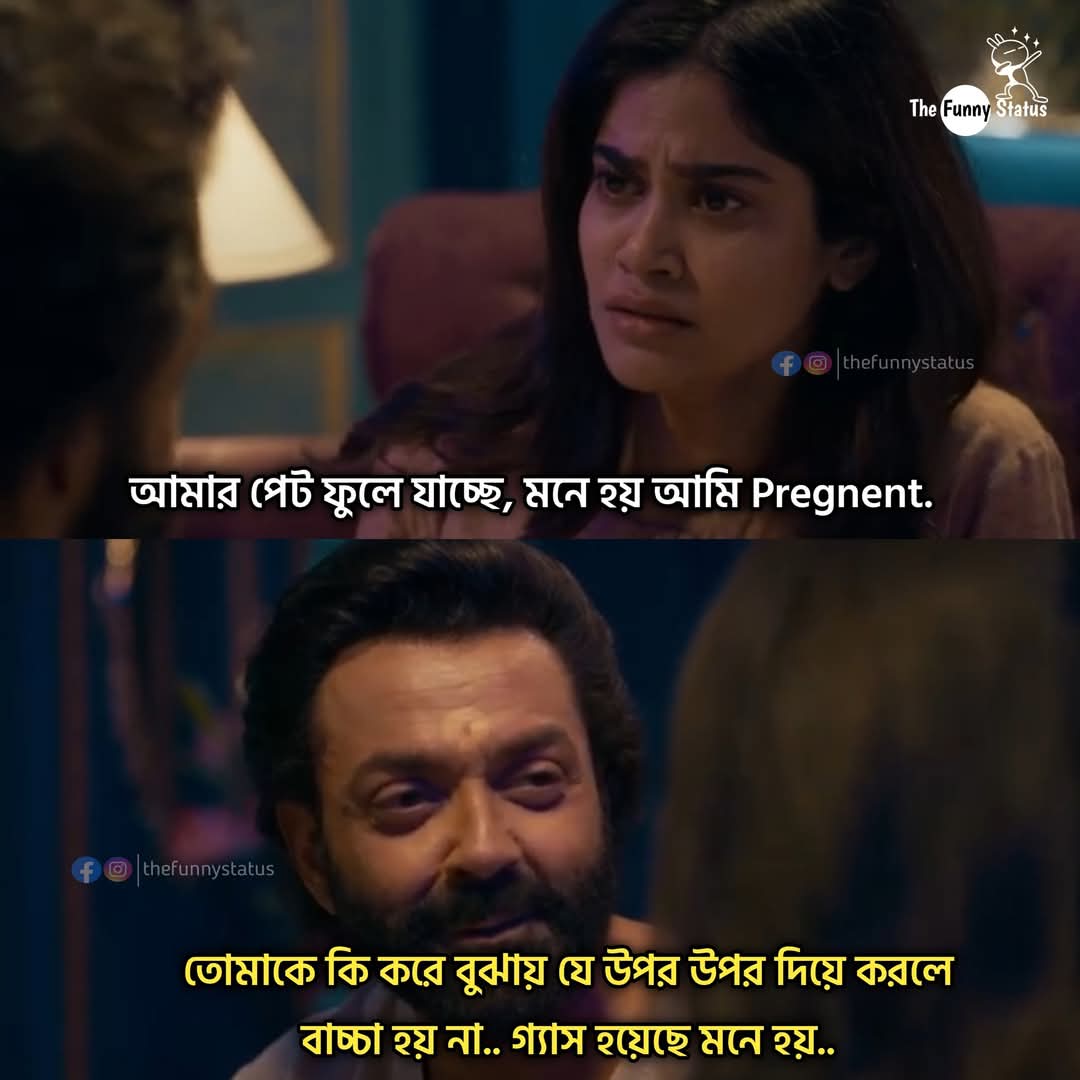
Text: আমার পেট ফুলে যাচ্ছে, মনে হয় আমি Pregnent.
তোমাকে কি করে বুঝায় যে উপর উপর দিয়ে করলে বাচ্চা হয় না.. গ্যাস হয়েছে মনে হয়..
Label: Non Hate